Field crop: maize
Growth stage: 2
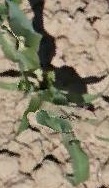
Species: maize